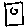
Label: square